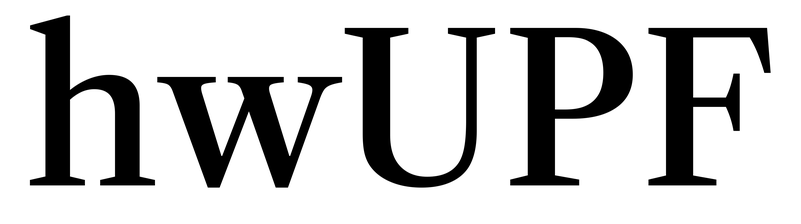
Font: LibreCaslonText_Medium